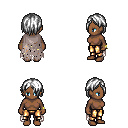
a pixel art fantasy rpg character, female body template, human, dark skin, gray tattered cape, gold greaves, white bangs hairstyle, bracelets, four views (front, back, left, right), 2x2 character sprite sheet, small pixel art, hard edges, no anti-aliasing